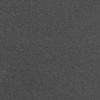
Atmospheric dust classification: dusty